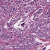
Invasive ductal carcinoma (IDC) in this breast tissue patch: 1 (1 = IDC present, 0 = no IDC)